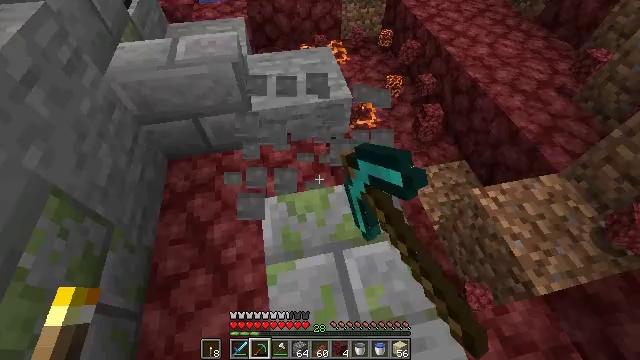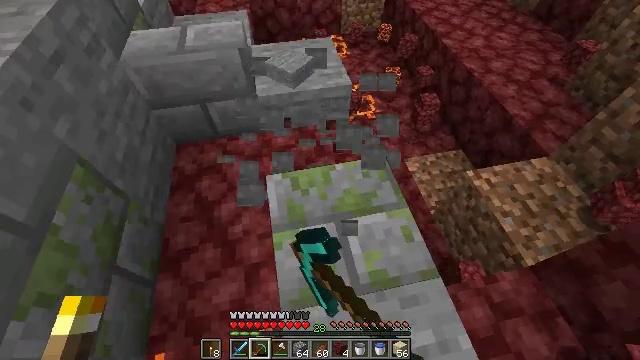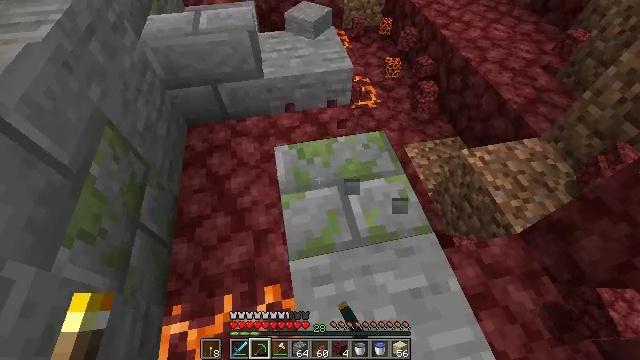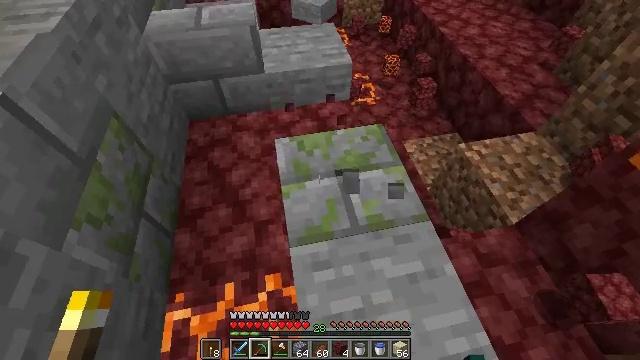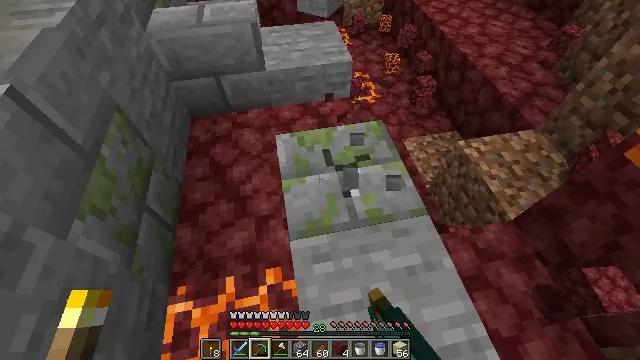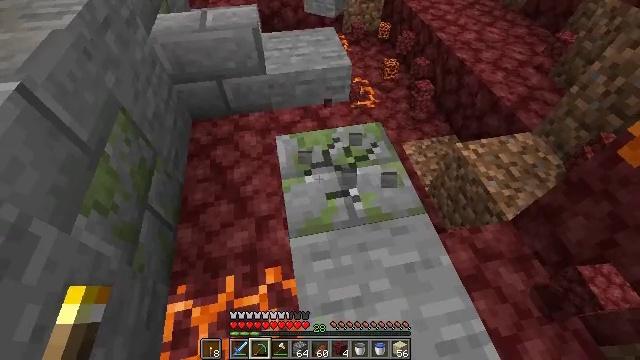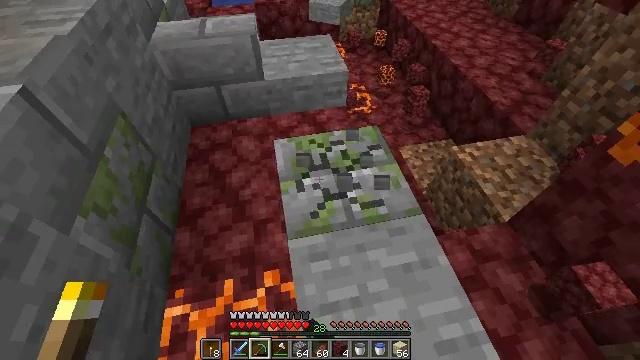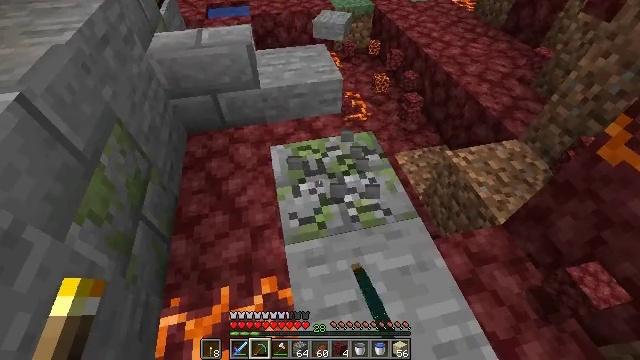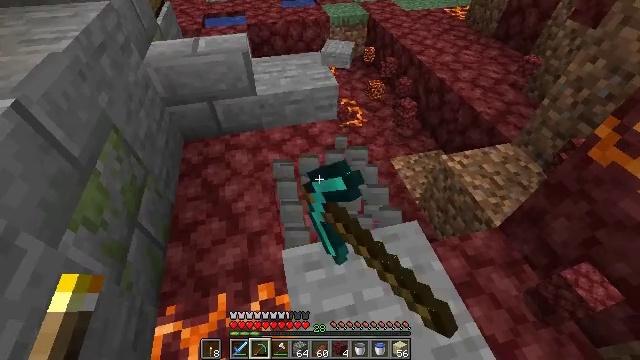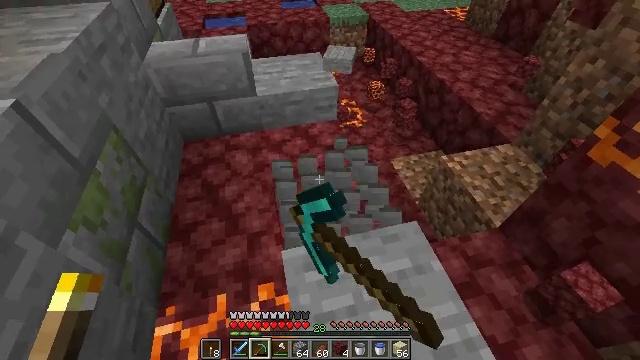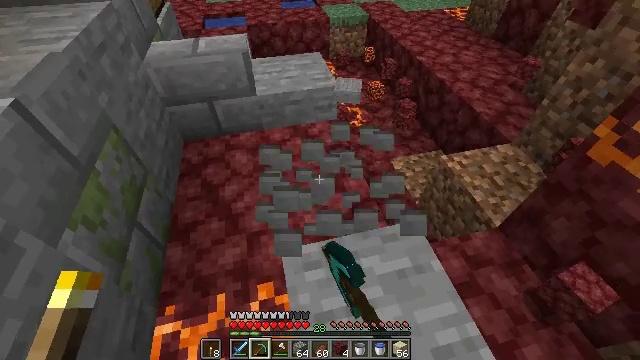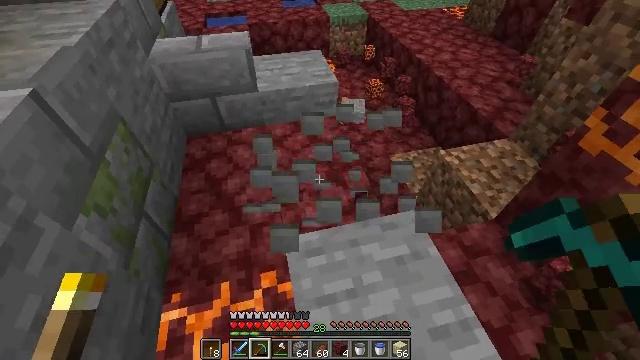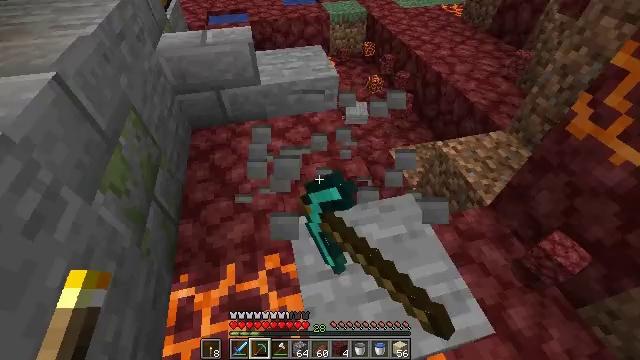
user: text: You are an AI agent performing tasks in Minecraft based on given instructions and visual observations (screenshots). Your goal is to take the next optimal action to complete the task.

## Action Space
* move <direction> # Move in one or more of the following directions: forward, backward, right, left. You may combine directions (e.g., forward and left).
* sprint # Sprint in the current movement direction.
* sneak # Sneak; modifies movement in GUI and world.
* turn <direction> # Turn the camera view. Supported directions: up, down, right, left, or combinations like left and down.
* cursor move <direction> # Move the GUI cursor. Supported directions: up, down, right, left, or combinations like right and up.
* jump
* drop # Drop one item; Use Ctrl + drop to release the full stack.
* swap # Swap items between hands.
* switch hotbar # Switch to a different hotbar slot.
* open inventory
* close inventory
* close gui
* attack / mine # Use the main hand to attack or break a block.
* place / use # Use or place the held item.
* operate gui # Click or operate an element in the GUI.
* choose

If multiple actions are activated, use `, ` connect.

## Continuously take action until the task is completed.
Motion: motion action
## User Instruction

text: Remove the mossy stone brick slab from its place.
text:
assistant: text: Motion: move back, attack / mine
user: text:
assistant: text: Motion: move back, attack / mine
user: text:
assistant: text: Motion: attack / mine
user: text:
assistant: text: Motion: attack / mine
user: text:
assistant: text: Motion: turn up, attack / mine
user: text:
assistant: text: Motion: turn up, attack / mine
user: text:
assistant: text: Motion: turn right and up, attack / mine
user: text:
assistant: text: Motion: turn up, attack / mine
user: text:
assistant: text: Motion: attack / mine
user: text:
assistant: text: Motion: attack / mine
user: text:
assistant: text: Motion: move back, attack / mine
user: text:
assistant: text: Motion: move back, attack / mine
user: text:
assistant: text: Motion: attack / mine